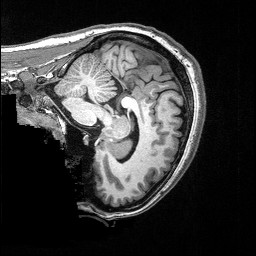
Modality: T1w
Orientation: sagittal
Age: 23
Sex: female
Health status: ill
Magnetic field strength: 3 T
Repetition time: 2.53 s
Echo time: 0.00331 s